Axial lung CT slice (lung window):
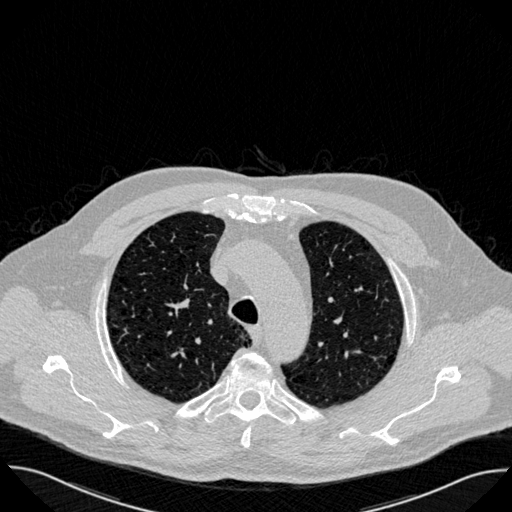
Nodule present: no